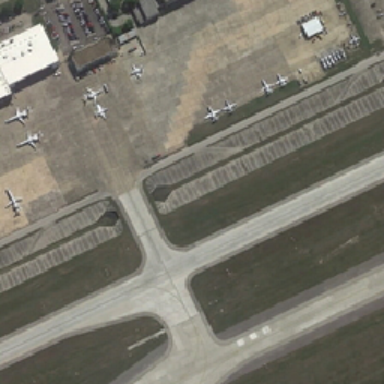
A large number of cars were parked near the airport plain .